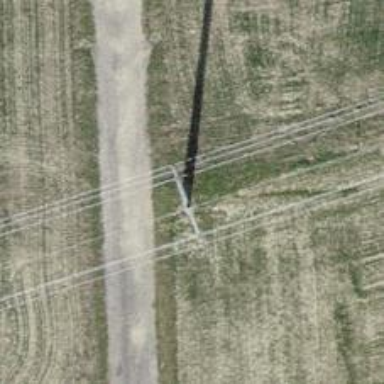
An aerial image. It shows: Power pole.